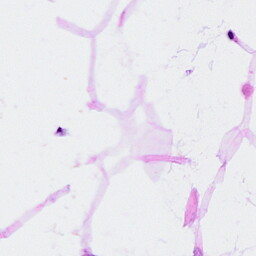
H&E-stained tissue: Breast